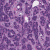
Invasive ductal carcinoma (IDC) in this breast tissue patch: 1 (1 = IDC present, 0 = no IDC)